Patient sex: M
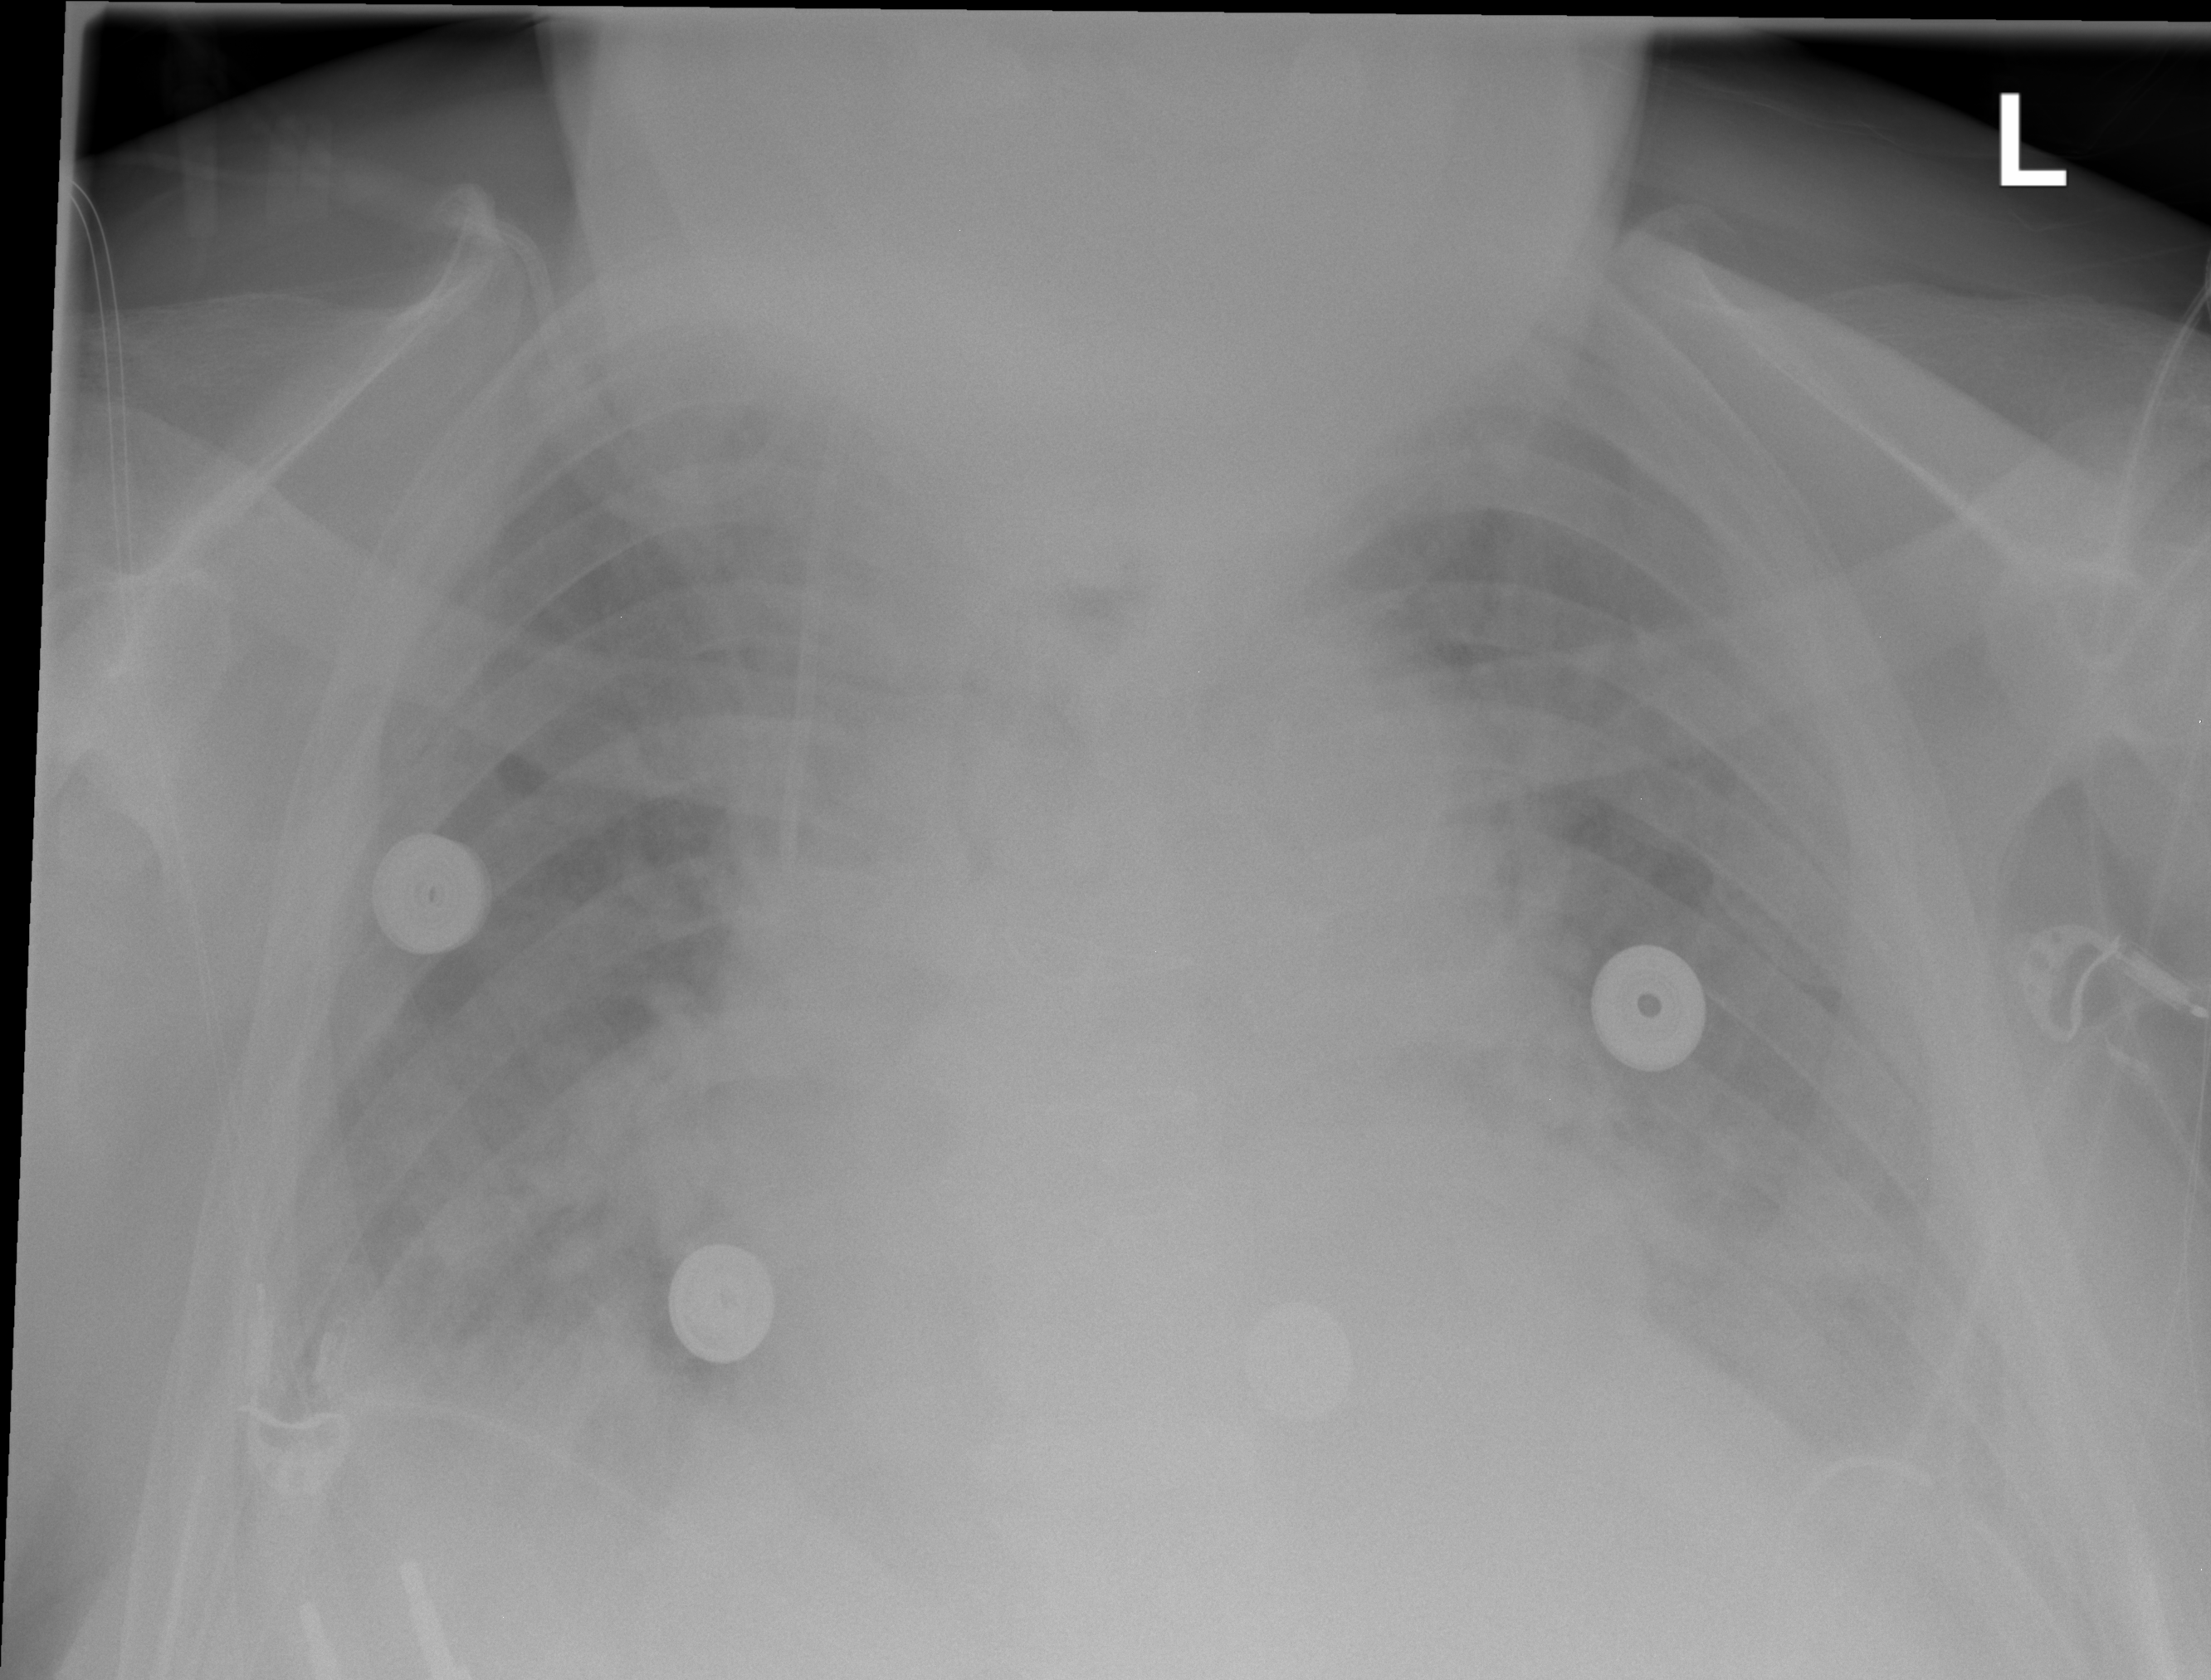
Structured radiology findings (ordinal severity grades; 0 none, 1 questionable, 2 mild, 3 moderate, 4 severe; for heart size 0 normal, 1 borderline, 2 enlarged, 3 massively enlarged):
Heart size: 2
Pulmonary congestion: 2
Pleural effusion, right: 2
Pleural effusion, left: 2
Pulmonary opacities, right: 3
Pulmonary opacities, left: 2
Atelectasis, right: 2
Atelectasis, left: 2